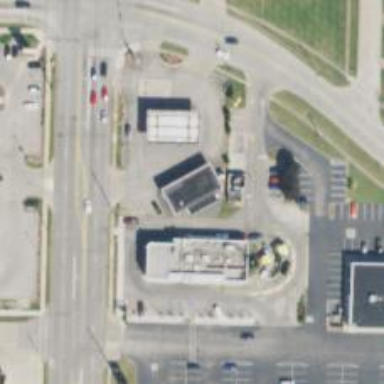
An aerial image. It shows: Convenience shop.